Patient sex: M
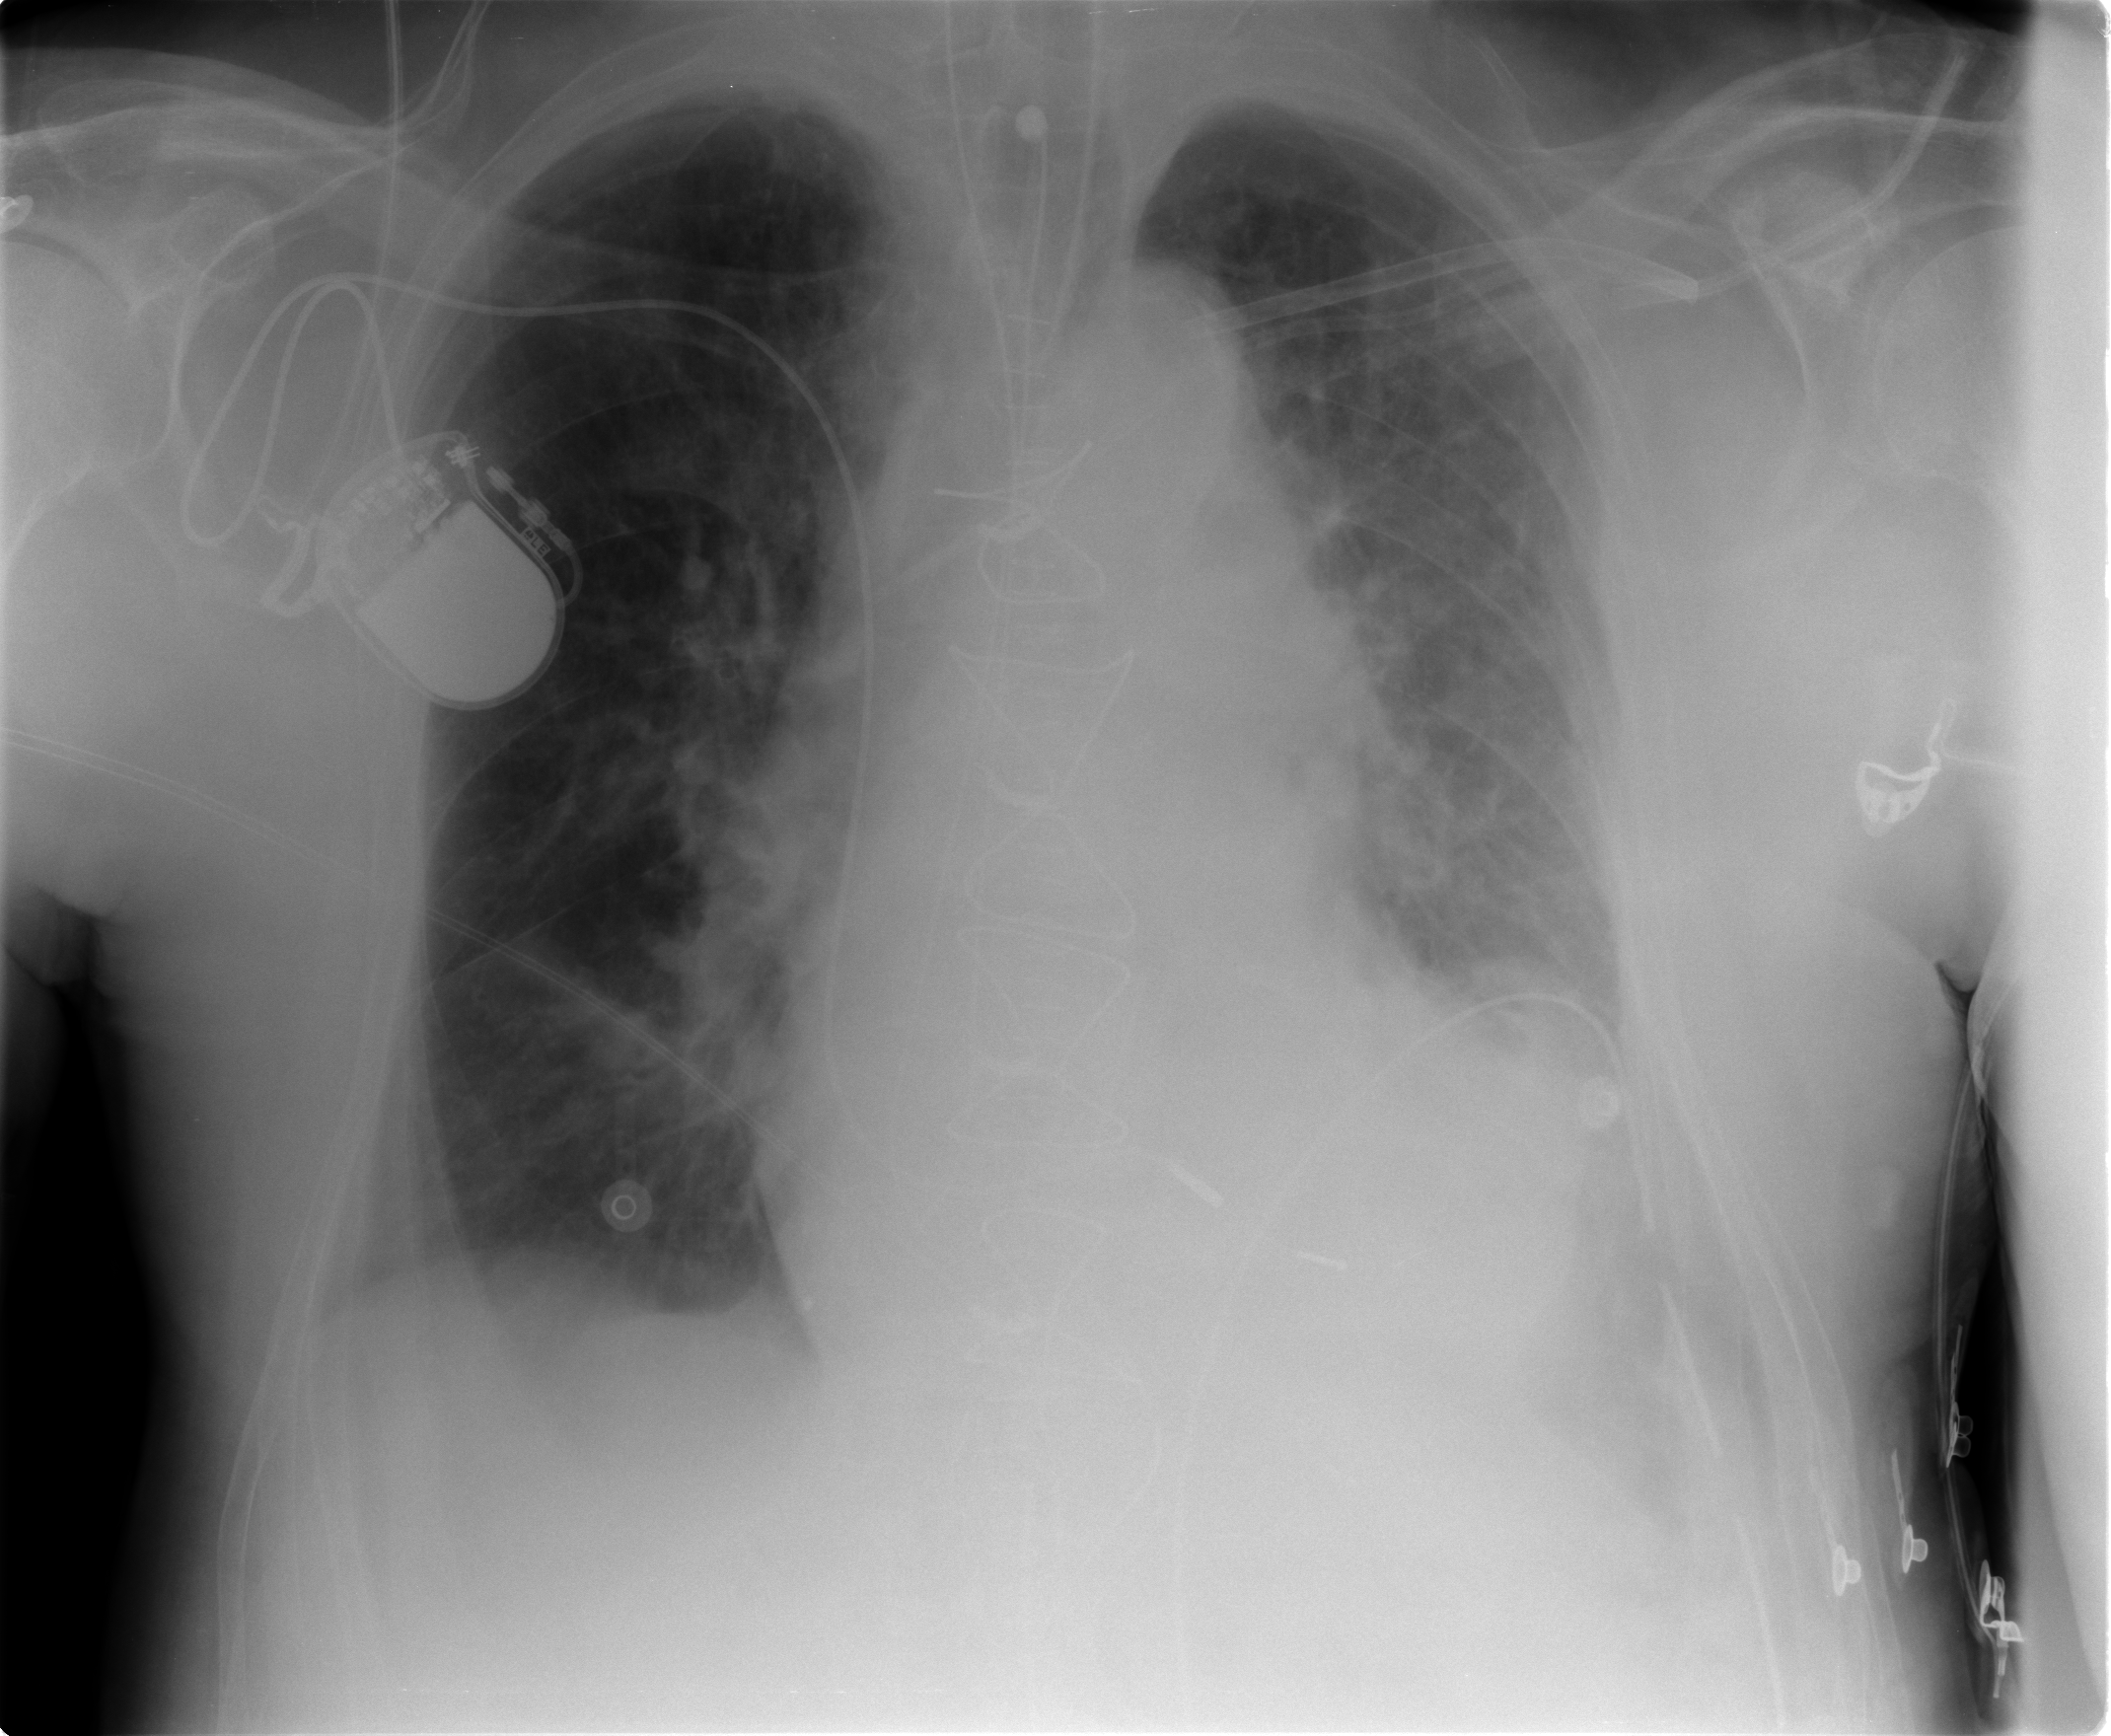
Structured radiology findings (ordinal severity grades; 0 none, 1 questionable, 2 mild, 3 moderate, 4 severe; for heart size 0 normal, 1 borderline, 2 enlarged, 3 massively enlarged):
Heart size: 0
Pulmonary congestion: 2
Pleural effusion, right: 1
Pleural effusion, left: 2
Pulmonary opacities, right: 0
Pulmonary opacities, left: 0
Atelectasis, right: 1
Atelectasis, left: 2